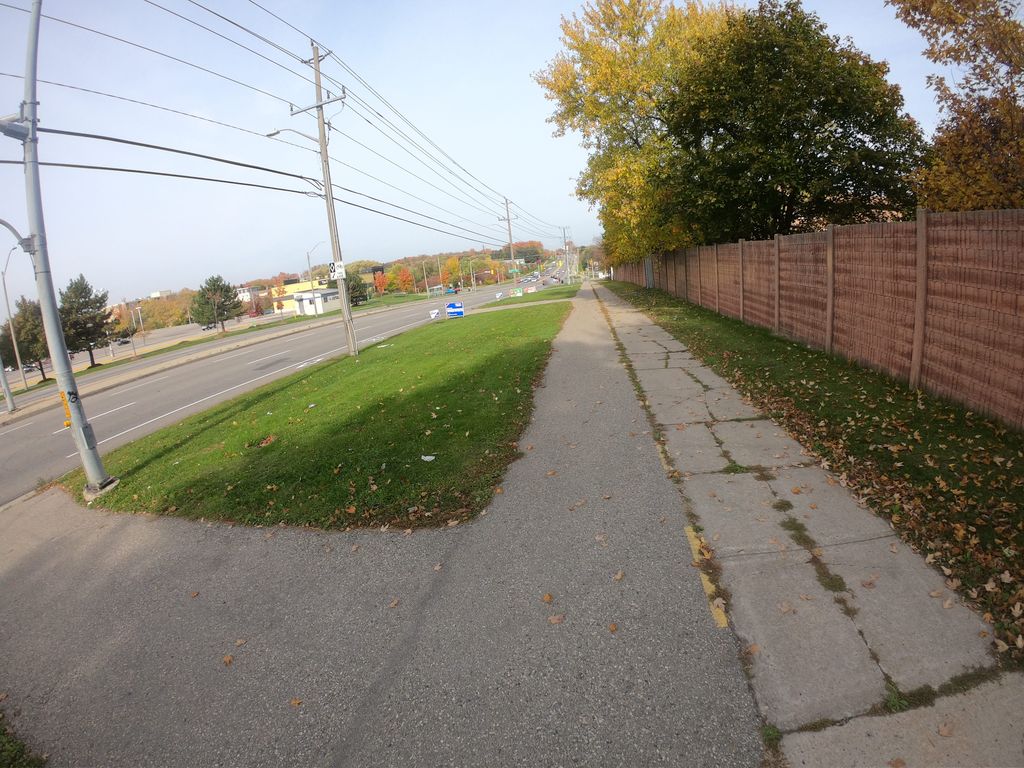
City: kitchener-waterloo